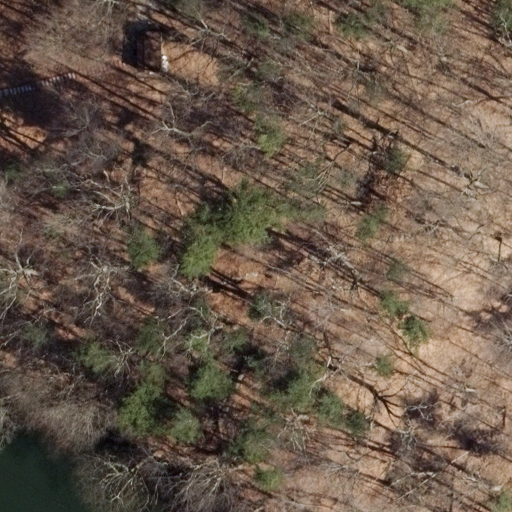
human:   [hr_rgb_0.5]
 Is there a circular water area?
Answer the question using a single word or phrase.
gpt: no

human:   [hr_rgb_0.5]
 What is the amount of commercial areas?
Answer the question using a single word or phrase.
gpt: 0

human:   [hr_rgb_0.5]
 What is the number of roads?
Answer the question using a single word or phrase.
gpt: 0

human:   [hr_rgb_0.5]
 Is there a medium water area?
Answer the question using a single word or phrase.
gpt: no

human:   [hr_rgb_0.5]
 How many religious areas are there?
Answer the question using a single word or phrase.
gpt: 0

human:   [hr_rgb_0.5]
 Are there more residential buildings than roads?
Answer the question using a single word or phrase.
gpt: yes

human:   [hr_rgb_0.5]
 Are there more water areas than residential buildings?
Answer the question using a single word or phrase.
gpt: no

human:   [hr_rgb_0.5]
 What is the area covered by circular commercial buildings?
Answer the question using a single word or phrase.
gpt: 0m2

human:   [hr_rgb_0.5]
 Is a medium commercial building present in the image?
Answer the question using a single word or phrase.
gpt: no

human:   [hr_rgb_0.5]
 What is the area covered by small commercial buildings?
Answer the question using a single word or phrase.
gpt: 0m2

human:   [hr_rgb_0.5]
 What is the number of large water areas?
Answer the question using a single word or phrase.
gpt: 0

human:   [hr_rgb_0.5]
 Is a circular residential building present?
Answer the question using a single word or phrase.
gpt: no

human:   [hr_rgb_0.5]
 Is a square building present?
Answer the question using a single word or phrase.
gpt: no

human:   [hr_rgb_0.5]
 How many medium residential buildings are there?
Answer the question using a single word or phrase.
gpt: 0

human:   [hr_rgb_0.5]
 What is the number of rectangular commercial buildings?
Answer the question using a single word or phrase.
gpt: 0

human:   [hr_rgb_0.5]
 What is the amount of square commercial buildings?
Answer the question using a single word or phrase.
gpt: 0

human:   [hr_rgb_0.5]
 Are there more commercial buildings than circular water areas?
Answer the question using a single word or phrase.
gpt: no

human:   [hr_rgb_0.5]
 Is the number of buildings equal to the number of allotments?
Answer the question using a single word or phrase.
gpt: no

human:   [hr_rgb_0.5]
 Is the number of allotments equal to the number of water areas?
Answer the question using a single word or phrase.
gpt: no

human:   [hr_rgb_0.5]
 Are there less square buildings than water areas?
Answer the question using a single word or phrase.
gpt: yes

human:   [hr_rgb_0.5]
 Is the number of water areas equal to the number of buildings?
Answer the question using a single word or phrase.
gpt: yes

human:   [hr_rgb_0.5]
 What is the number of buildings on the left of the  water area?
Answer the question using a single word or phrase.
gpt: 0

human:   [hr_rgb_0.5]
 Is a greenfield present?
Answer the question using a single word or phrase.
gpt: no

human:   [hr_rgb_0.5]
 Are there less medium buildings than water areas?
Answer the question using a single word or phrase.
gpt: yes

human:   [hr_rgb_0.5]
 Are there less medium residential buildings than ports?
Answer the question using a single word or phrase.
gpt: no

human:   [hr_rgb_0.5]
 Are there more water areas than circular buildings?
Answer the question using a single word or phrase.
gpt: yes

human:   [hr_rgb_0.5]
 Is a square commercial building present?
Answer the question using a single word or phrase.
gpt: no

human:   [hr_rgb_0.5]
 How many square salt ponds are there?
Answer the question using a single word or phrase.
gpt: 0

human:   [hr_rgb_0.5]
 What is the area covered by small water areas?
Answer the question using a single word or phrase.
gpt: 15m2

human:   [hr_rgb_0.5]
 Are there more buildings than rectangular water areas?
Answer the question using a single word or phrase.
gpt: no

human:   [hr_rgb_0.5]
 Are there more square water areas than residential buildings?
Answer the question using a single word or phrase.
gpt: no

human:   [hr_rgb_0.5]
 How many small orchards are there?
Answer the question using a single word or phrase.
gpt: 0

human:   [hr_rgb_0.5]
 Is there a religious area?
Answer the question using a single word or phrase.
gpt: no

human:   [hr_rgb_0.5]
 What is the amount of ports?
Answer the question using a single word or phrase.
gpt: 0

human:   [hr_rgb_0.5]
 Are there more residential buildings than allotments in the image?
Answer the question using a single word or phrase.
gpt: yes

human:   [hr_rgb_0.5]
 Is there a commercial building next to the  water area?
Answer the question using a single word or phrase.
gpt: no